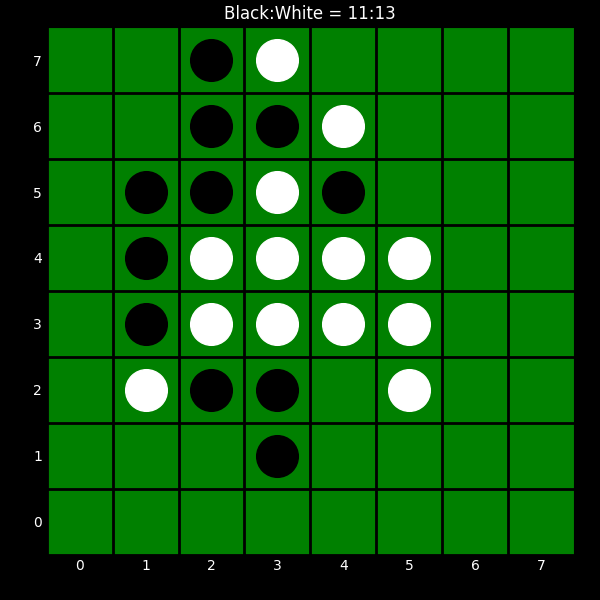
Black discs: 11
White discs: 13